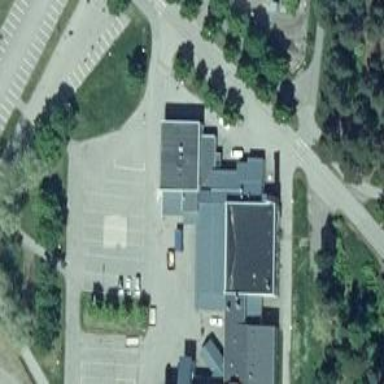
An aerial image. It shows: Sports hall on leisure land.